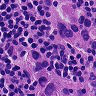
Metastatic tissue present: yes